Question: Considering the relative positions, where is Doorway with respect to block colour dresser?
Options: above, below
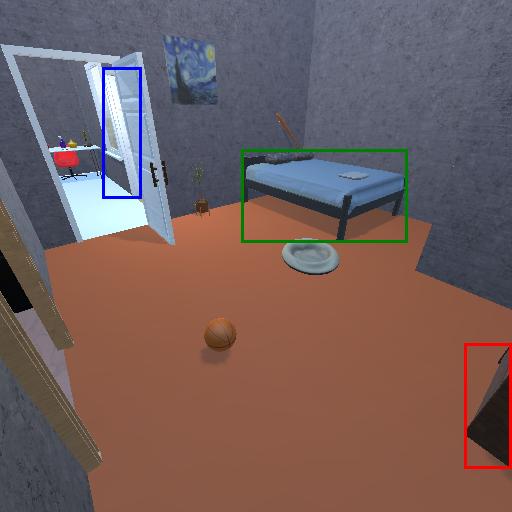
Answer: above